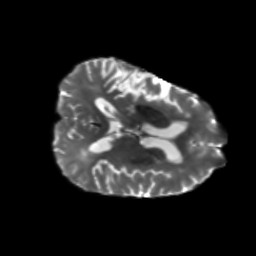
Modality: T2w
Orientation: axial
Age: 60
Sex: female
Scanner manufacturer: siemens
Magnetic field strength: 3 T
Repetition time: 5.47 s
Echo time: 0.0854 s